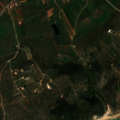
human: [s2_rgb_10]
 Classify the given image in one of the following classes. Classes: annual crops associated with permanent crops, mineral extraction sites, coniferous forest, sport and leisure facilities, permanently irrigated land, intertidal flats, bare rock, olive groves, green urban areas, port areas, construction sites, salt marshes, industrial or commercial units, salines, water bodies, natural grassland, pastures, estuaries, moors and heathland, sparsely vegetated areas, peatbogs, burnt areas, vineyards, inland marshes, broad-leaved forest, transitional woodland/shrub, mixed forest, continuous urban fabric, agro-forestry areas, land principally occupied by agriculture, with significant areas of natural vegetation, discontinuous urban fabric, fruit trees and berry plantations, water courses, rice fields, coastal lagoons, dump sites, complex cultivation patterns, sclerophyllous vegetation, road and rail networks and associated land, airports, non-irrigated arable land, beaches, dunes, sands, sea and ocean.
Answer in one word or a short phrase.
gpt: non-irrigated arable land, complex cultivation patterns, sclerophyllous vegetation, transitional woodland/shrub, sea and ocean